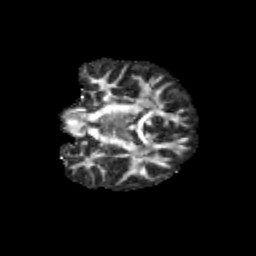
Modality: FA
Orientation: coronal
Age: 13
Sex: male
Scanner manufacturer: siemens
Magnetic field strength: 3 T
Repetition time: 3.8 s
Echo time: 0.07 s